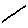
Label: line